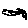
Label: zigzag